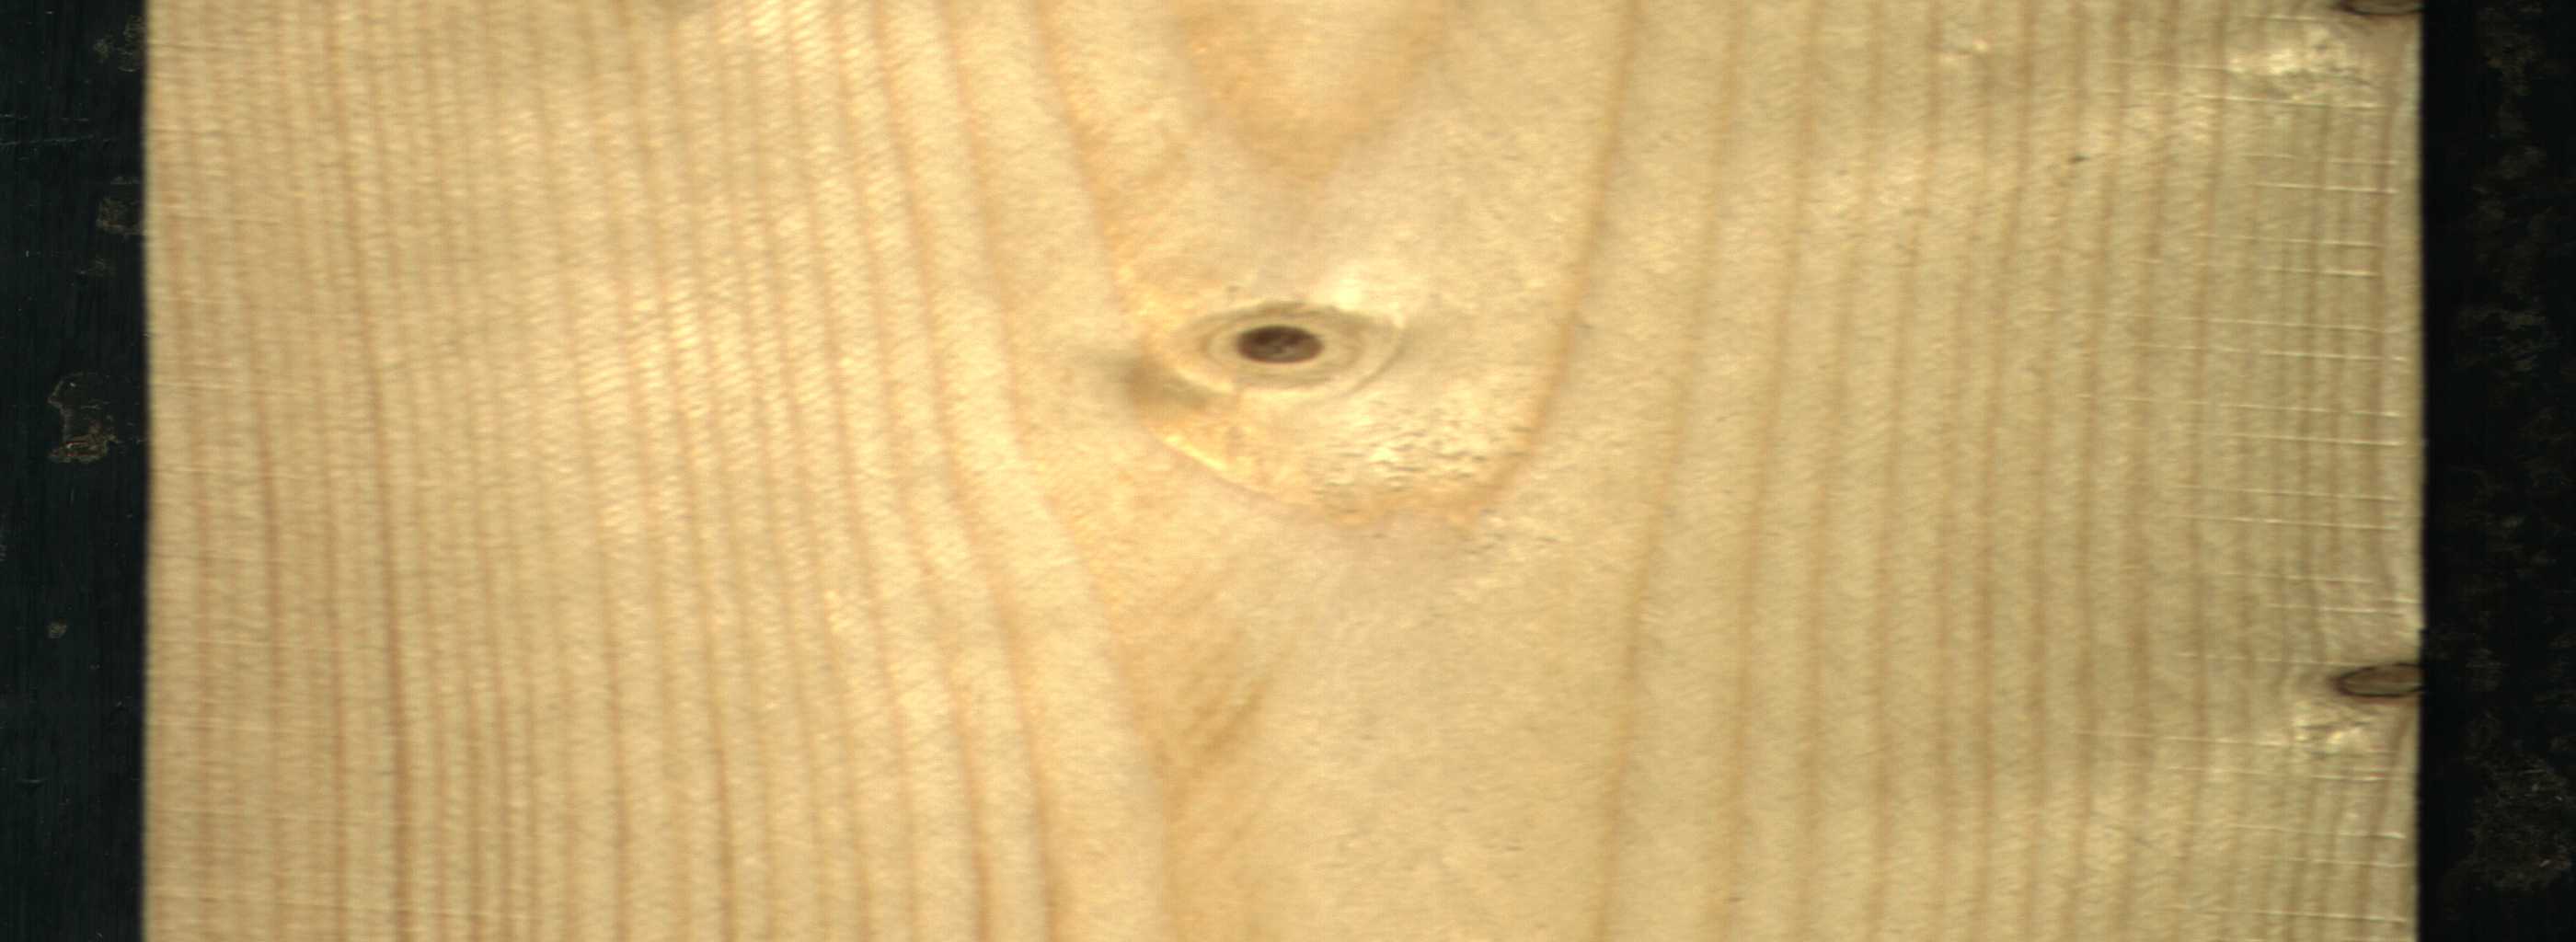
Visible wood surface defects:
Dead_Knot
Live_Knot
Live_Knot